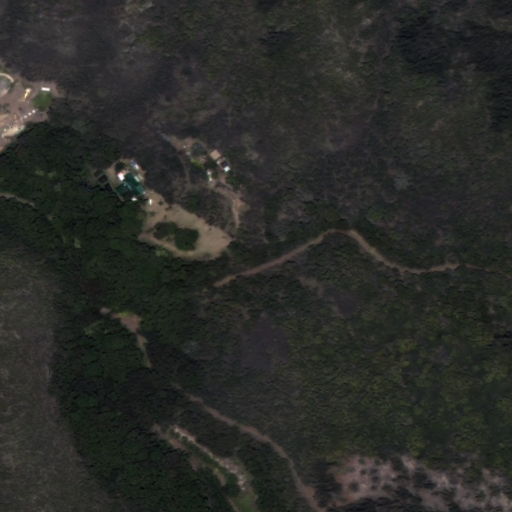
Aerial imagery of valley in Hawaii named Pāpua Gulch containing only unknown